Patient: sex M, age 62
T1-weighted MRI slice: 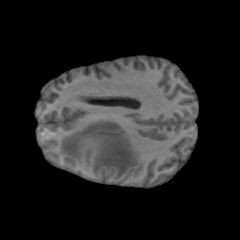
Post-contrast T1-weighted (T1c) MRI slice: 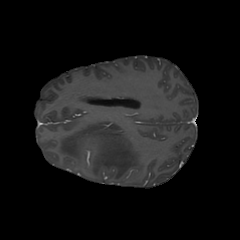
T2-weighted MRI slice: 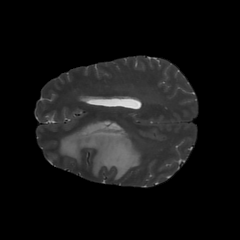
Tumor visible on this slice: yes
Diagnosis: Glioblastoma, IDH-wildtype
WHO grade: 4